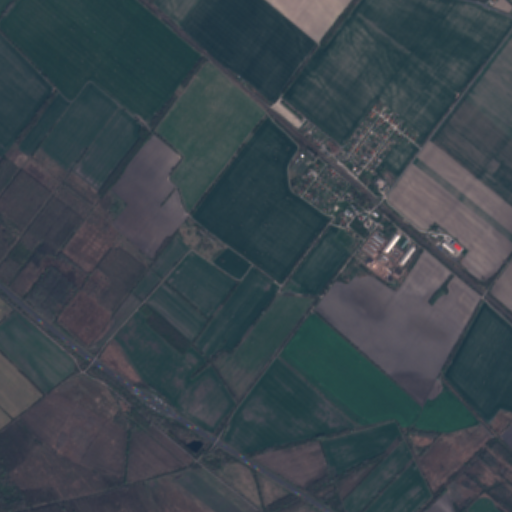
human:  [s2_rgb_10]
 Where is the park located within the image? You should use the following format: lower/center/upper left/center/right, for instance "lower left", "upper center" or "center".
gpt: The park is located in the center right of the image.
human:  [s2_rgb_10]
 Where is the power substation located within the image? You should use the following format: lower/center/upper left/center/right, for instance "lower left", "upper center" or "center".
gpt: The power substation is located in the upper center of the image.
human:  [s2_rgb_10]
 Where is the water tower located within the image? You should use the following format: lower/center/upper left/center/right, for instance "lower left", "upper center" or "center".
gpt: The water tower is located in the center right of the image.
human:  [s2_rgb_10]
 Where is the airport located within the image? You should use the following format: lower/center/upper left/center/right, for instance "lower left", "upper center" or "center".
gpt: There is no airport in the image.